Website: macys
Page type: delivery-shipping
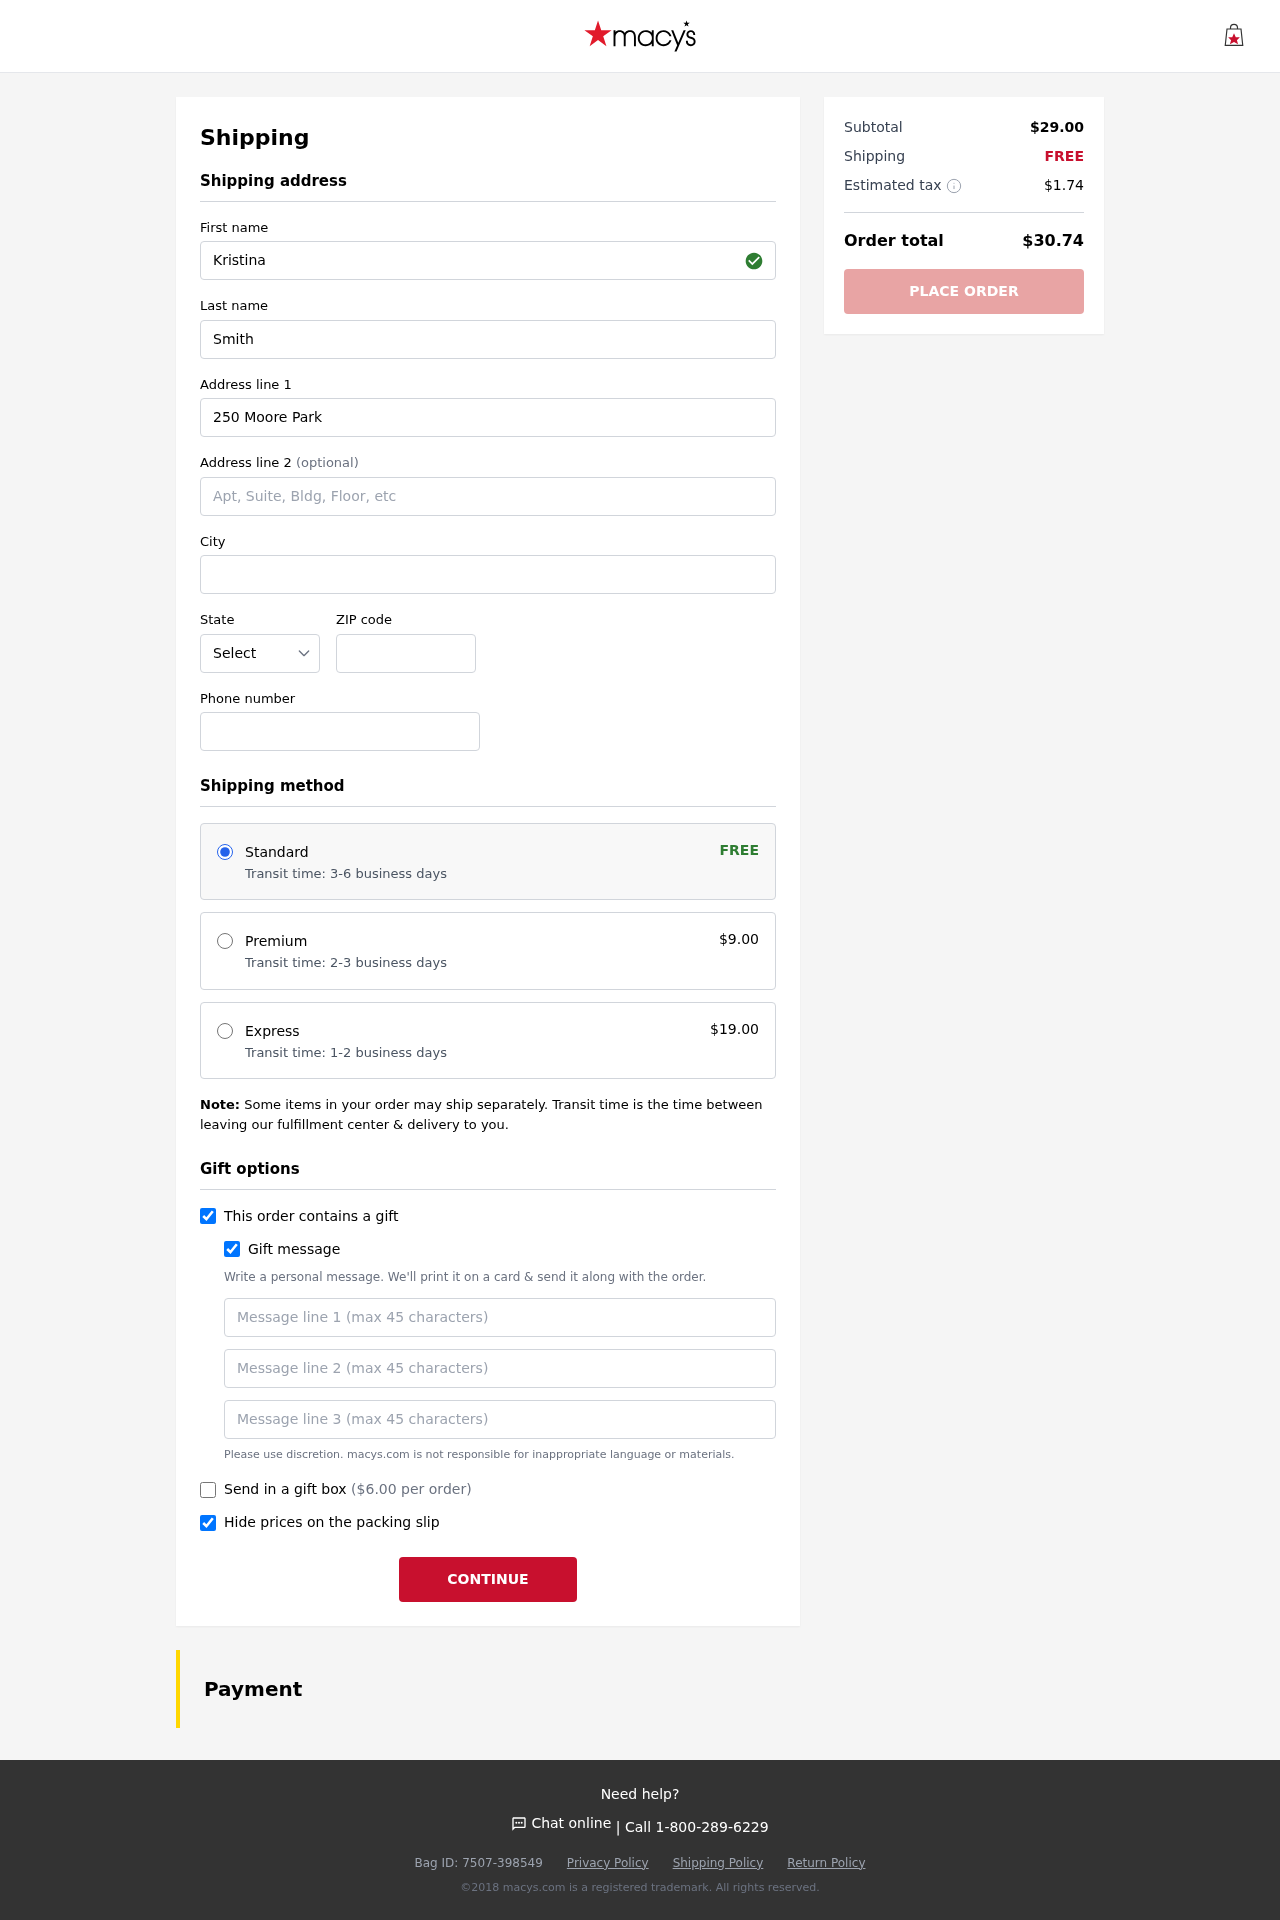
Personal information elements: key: PII_STATE_ABBR
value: NE
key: PII_FIRSTNAME
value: Kristina
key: PII_LASTNAME
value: Smith
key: PII_STREET
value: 250 Moore Park
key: PII_CITY
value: Thomasside
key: PII_POSTCODE
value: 18446
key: PII_PHONE
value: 4299877863
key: PII_GIFT_MESSAGE
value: Hey Jean, I found this adorable gray beret that I thought would keep you cozy and stylish this winter. I know how much you love looking chic, even when life throws challenges your way. Enjoy wearing it!  Kristina
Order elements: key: ORDER_SHIPPING_STANDARD
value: Transit time: 3-6 business days
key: ORDER_SHIPPING_COST
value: FREE
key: ORDER_SHIPPING_PREMIUM
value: Transit time: 2-3 business days
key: ORDER_SHIPPING_PREMIUM_PRICE
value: $9.00
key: ORDER_SHIPPING_EXPRESS
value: Transit time: 1-2 business days
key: ORDER_SHIPPING_EXPRESS_PRICE
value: $19.00
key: ORDER_GIFT_BOX_PRICE
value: ($6.00 per order)
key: ORDER_SUBTOTAL
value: $29.00
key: ORDER_SHIPPING_COST2
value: FREE
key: ORDER_TAX
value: $1.74
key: ORDER_TOTAL
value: $30.74